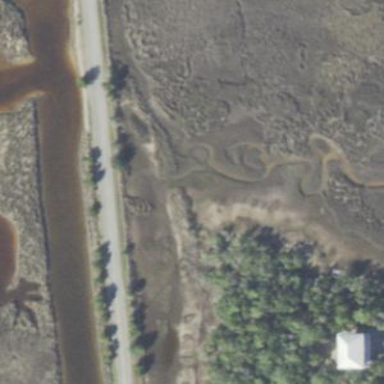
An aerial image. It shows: Marshy wetland area.